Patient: sex F, age 83
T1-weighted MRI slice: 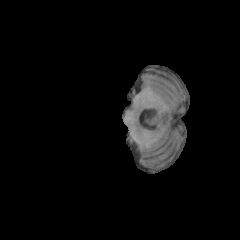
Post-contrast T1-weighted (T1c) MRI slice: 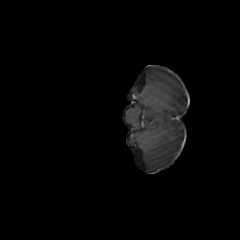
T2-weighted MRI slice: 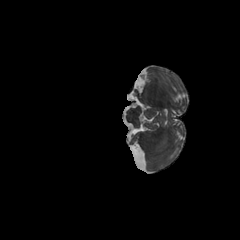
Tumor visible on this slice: no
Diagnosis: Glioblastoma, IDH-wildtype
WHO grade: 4